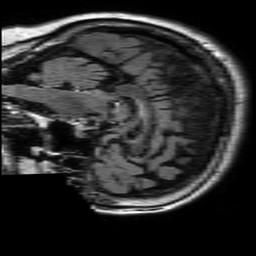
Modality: FLAIR
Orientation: sagittal
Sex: female
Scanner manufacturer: philips
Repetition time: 11 s
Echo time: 0.125 s